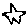
Label: star